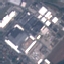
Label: Industrial